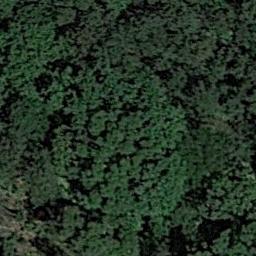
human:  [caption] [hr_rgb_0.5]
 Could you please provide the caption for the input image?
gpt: The forest is full of green trees .

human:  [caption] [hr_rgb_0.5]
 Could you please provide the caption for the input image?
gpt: Many green trees are in a forest .

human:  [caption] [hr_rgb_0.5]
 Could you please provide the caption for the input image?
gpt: This is a dense forest .

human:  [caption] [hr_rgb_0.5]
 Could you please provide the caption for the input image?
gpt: The forest has a lot of dense green trees of different color depths and heights .

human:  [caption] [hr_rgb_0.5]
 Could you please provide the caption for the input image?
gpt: A dense forest with many green trees .